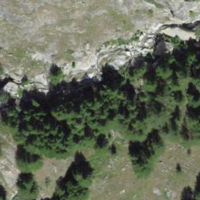
EUNIS habitat code: 31
Species observed at this site:
Buteo buteo